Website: slack
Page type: billing-address
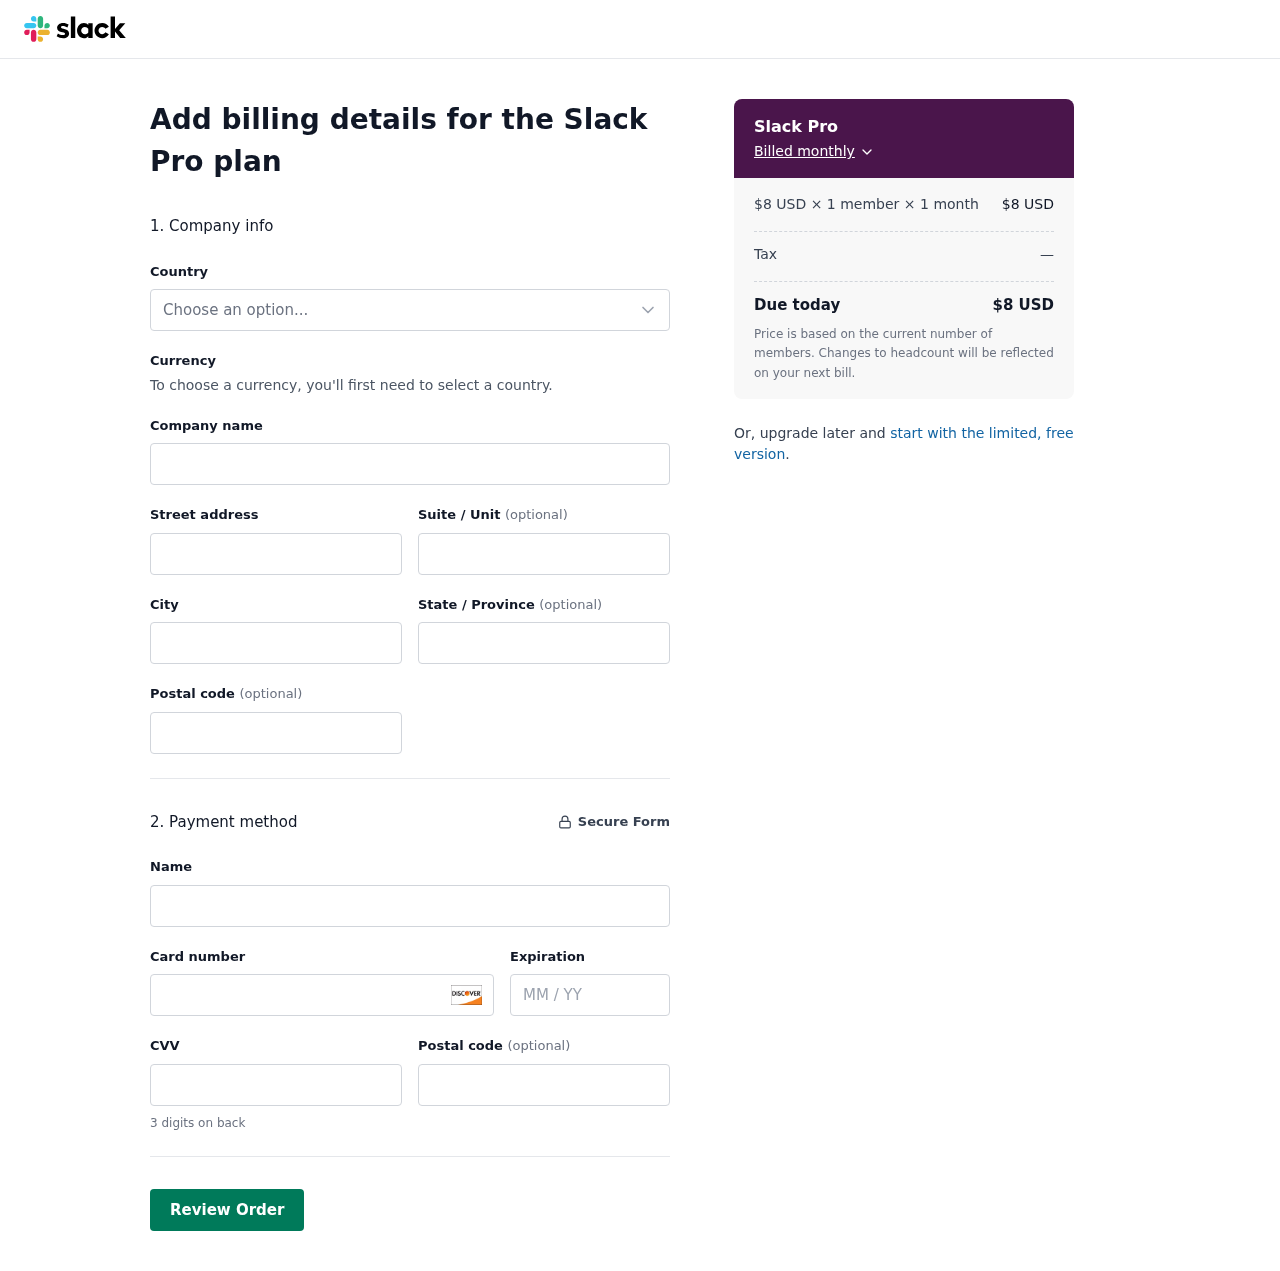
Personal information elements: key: PII_CARD_CVV
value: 365
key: PII_CARD_EXPIRY
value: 09/28
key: PII_CARD_NUMBER
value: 6515 7038 9940 2287
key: PII_CITY
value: Hutchinsonchester
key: PII_COUNTRY
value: United States
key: PII_FULLNAME
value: Judy Nelson
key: PII_POSTCODE
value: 92618
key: PII_POSTCODE2
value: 45019
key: PII_STATE
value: Wisconsin
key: PII_STREET
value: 383 Lopez Stream
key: PII_STREET2
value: Apt. 018
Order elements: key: ORDER_PLAN_PRICE
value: $8 USD
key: ORDER_NUM_MEMBERS
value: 1 member
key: ORDER_NUM_MONTHS
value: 1 month
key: ORDER_SUBTOTAL
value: $8 USD
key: ORDER_TAX
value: —
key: ORDER_TOTAL
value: $8 USD